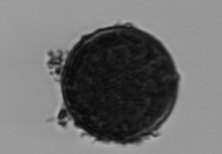
Label: Coscinodiscus